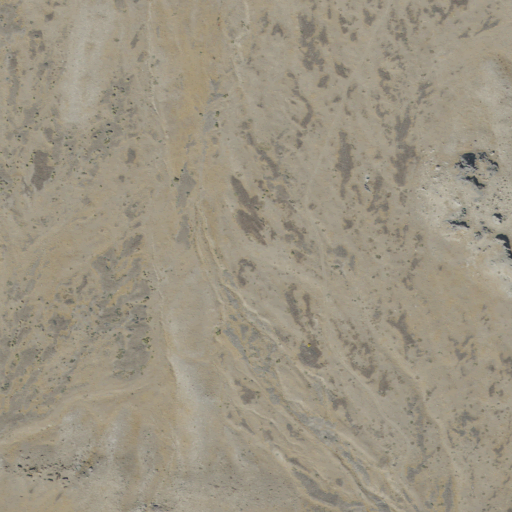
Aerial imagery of valley in Utah named Royal Gulch containing only grassland